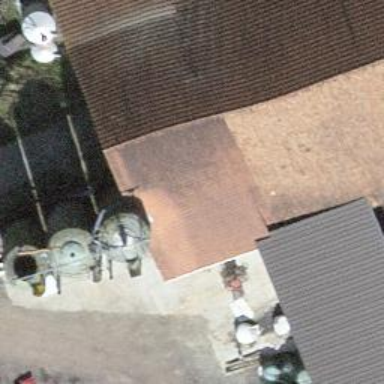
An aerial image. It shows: Silo.